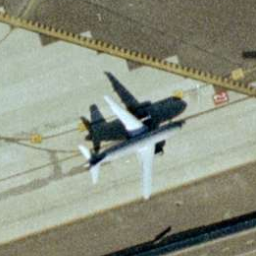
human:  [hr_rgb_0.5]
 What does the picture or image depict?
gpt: airplane